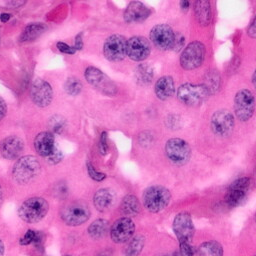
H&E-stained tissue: Pancreatic